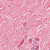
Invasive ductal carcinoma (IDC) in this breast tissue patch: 0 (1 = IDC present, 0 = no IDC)